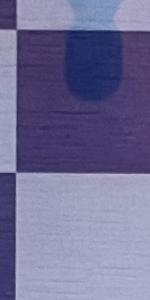
Label: Empty